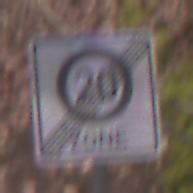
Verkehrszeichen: EndeZone20
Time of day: Midday
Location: Outdoor (Nature)
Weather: Overcast
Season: Autumn
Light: Natural